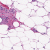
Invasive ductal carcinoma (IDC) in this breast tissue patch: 0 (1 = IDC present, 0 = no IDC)